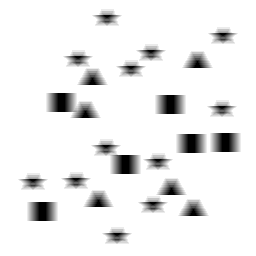
Squares: 6
Triangles: 6
Stars: 12
Total shapes: 24